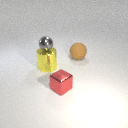
large brown rubber sphere behind small red metal cube